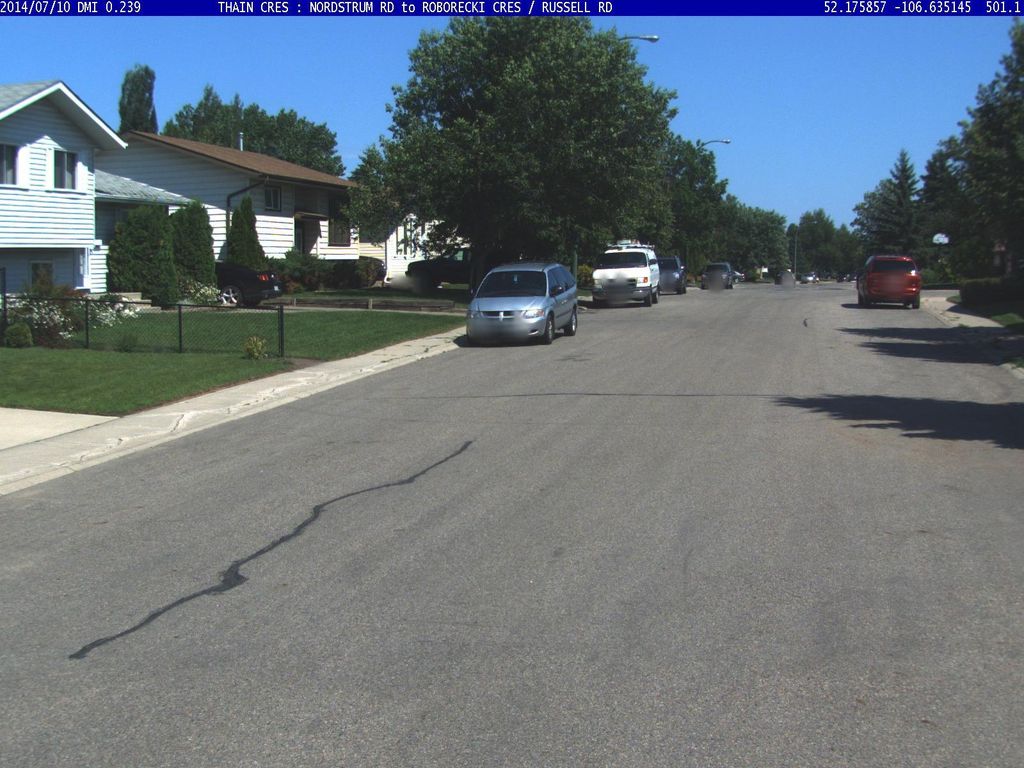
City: saskatoon